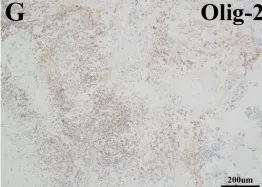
Olig-2. ZA-0561, ZSGB-BIO).
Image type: pathology (immunostaining)